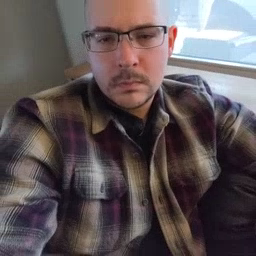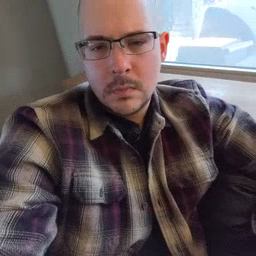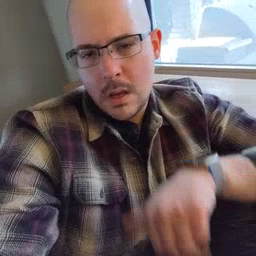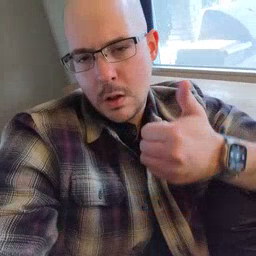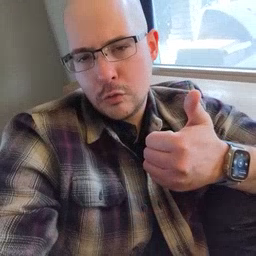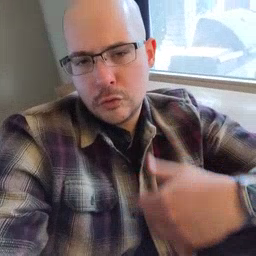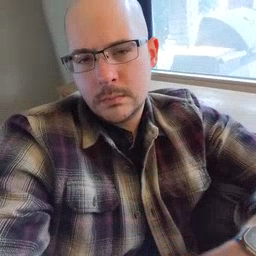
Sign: another